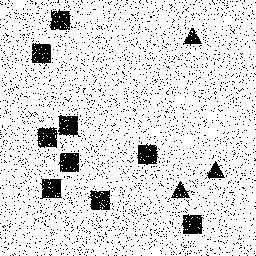
Squares: 9
Triangles: 3
Stars: 0
Total shapes: 12